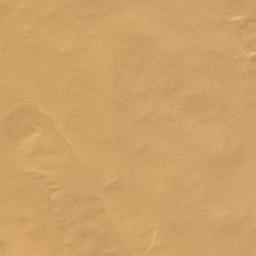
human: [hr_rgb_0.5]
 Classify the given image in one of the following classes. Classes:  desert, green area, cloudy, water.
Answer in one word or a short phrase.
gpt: desert